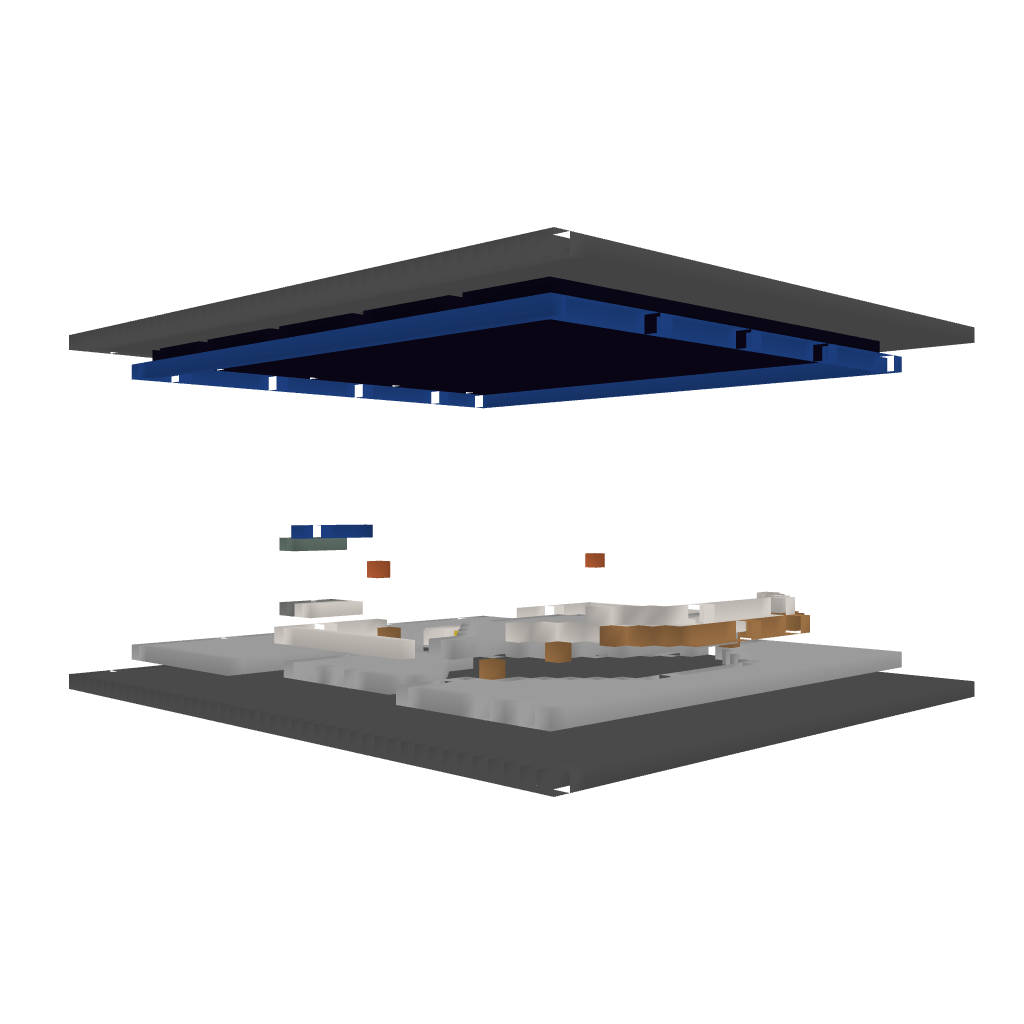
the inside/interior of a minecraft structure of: Great Fairy Fountain